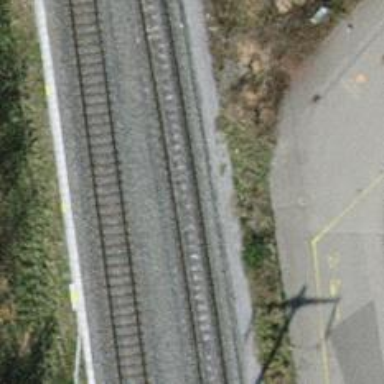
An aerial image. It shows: Single-track railway siding with electrified contact lines.